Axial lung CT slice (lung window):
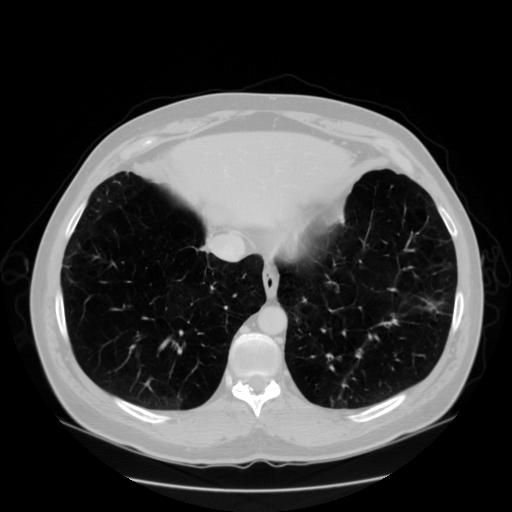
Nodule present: no